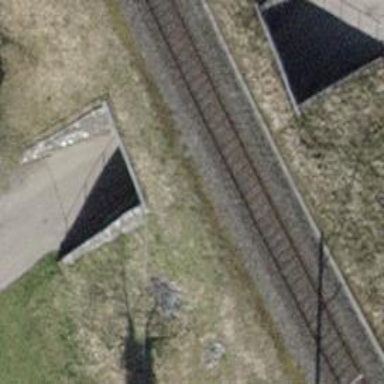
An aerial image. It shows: Bridge with electrified rail tracks and contact line.